Question: i receives this table from my process output into 'List<string>':

'''
List<string> list = new List<string>();
StreamReader reader = tsharkProcess.StandardOutput;
while (!reader.EndOfStream)
{
string read = reader.ReadLine();
list.Add(read);
}
'''
what would be the best way to parse this table to show only the ip address, the value and the parentage ?
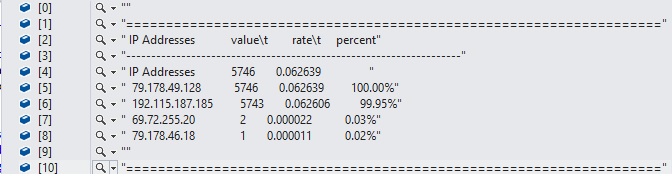
Answer: This will read the ipAddress, value and percentage on the fly if the rows are tab-delimited
'''
using(StreamReader reader = tsharkProcess.StandardOutput)
{
while (!reader.EndOfStream)
{
string[] values = reader.ReadLine().Split(' ');
if (values.Length == 4)
{
string ipAddress = values[0];
string value = values[1];
string percentage = values[3];
...
}
}
}
'''
If not then it could be done using RegEx.
'''
using(StreamReader reader = tsharkProcess.StandardOutput)
{
while (!reader.EndOfStream)
{
string row = reader.ReadLine();
string[] values = Regex.Split(row, @"\s+", RegexOptions.None);
if (values.Length == 4)
{
string ipAddress = values[0];
string value = values[1];
string percentage = values[3];
...
}
}
}
'''
And the hard core RegEx solution.
'''
public class MyClass
{
// Lots of code....
private static Regex regexRowExtract = new Regex(@"^\s*(?<ip>\d+\.\d+\.\d+\.\d+)\s*(?<value>\d+)\s+(?<rate>\d+\.?\d*)\s+(?<percentage>\d+\.?\d*)%\s*$", RegexOptions.Compiled);
public void ReadSharkData()
{
using(StreamReader reader = tsharkProcess.StandardOutput)
{
while (!reader.EndOfStream)
{
string row = reader.ReadLine();
Match match = regexRowExtract.Match(row);
if (match.Success)
{
string ipAddress = match.Groups["ip"].Value;
string value = match.Groups["value"].Value;
string percentage = match.Groups["percentage"].Value;
// Processing the extracted data ...
}
}
}
}
}
'''
For the Regex solution you should use:
'''
using System.Text.RegularExpressions;
'''